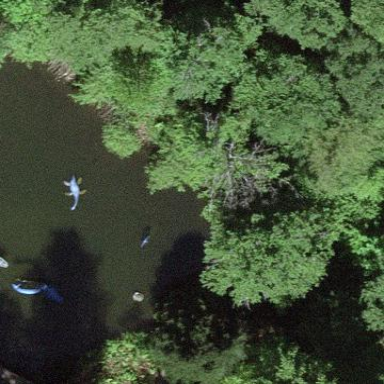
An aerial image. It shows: Pond surrounded by natural water.